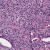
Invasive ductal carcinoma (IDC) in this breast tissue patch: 1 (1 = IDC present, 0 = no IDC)